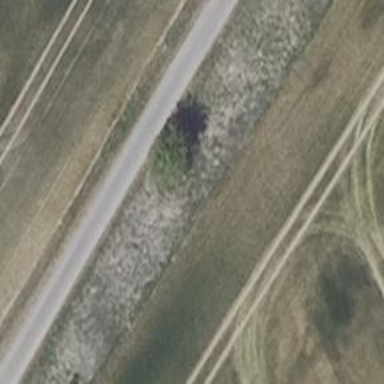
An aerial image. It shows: Deciduous broadleaved tree.